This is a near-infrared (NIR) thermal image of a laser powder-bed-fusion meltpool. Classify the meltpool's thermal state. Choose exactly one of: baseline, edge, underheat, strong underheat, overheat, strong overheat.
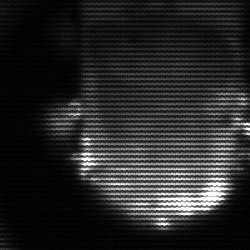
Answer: baseline